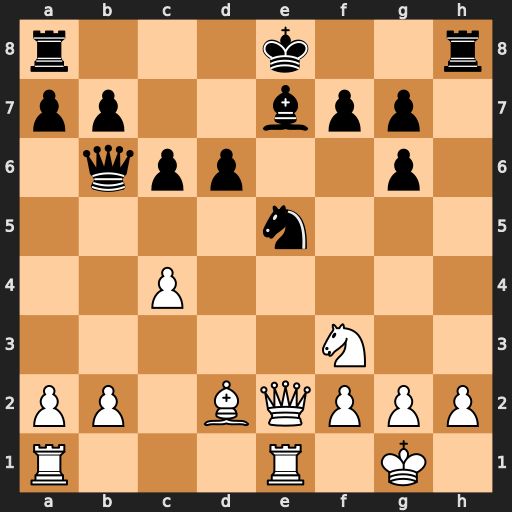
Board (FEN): r3k2r/pp2bpp1/1qpp2p1/4n3/2P5/5N2/PP1BQPPP/R3R1K1
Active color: w
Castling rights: kq
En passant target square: -
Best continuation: Nxe5 dxe5 Qxe5 O-O Qxe7